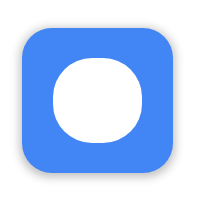
Cursor type: grab
OS/theme: linux-google-cursor
Variant: blue